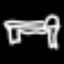
Label: bed